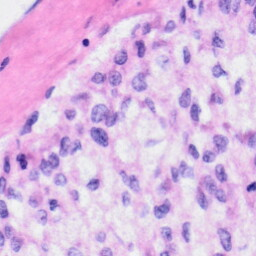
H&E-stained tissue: Liver